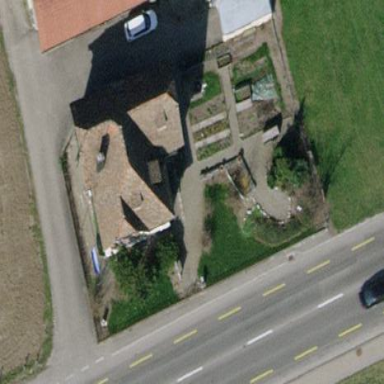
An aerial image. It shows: Garden that is leisure land.